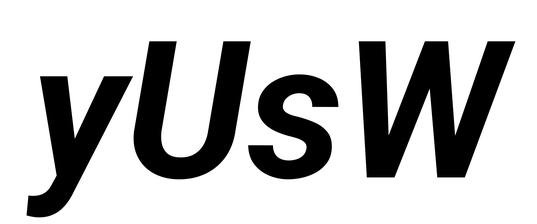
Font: Roboto-Italic_Bold_Italic